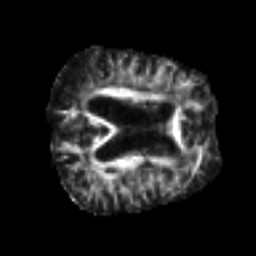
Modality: FA
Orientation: axial
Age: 66
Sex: female
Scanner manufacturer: siemens
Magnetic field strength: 3 T
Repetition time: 4.999 s
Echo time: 0.07946 s